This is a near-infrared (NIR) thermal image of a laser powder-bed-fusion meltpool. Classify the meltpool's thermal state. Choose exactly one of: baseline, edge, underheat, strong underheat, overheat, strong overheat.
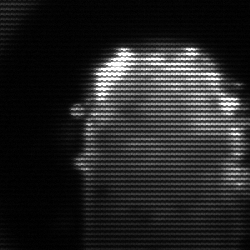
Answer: baseline